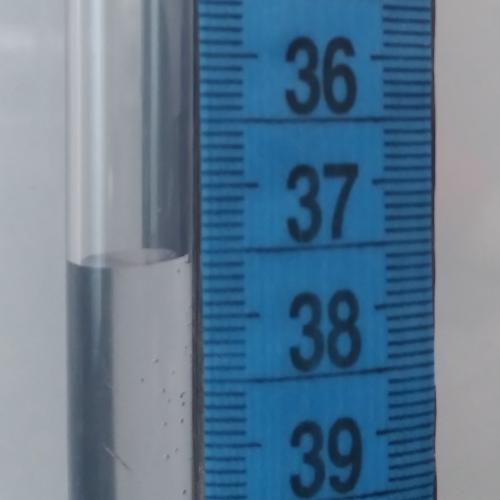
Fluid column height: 37.5 cm